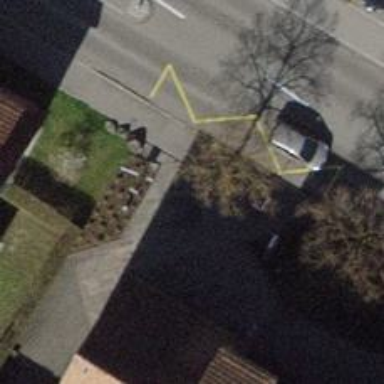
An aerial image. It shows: Swing gate.